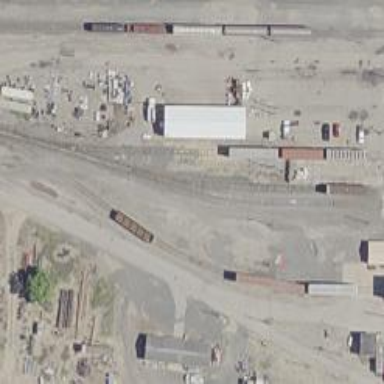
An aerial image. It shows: Railway spur service.